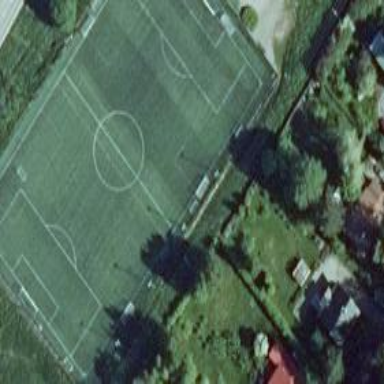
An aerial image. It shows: Soccer pitch for leisureland activities.